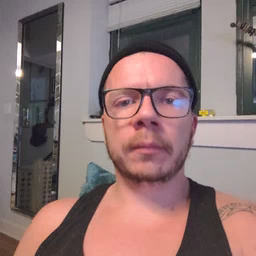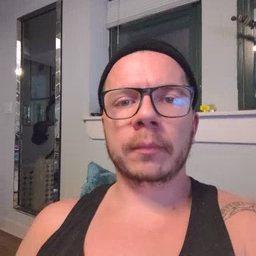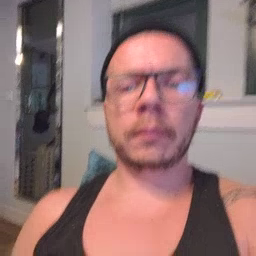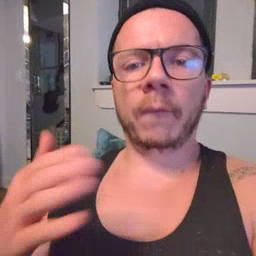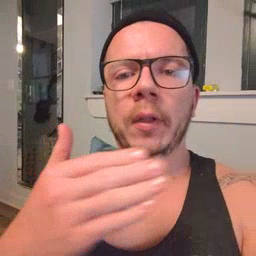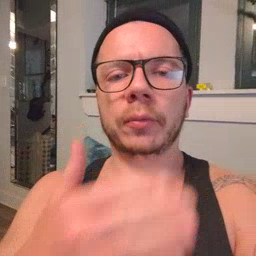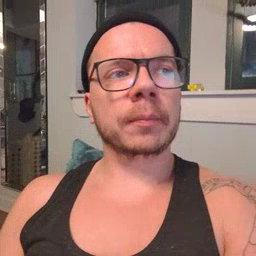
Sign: fish